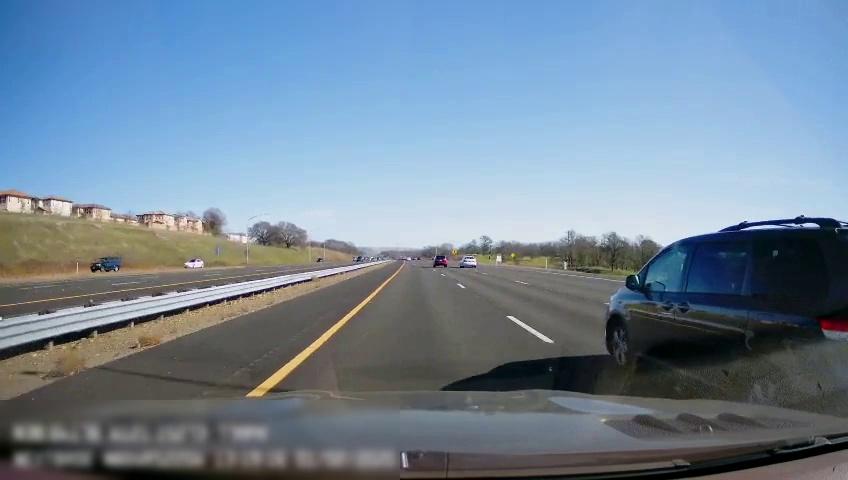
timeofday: Day
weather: Sunny
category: Drivable Space
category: Drivable Space
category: Vehicles | SUV
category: Vehicles | Car
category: Vehicles | SUV
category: Vehicles | Car
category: Vehicles | Car
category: Lanes | Opposite Lane
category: Lanes | Opposite Lane
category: Lanes | Current Lane
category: Lanes | Current Lane
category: Lanes | Alternate Lane
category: Lanes | Alternate Lane